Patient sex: F
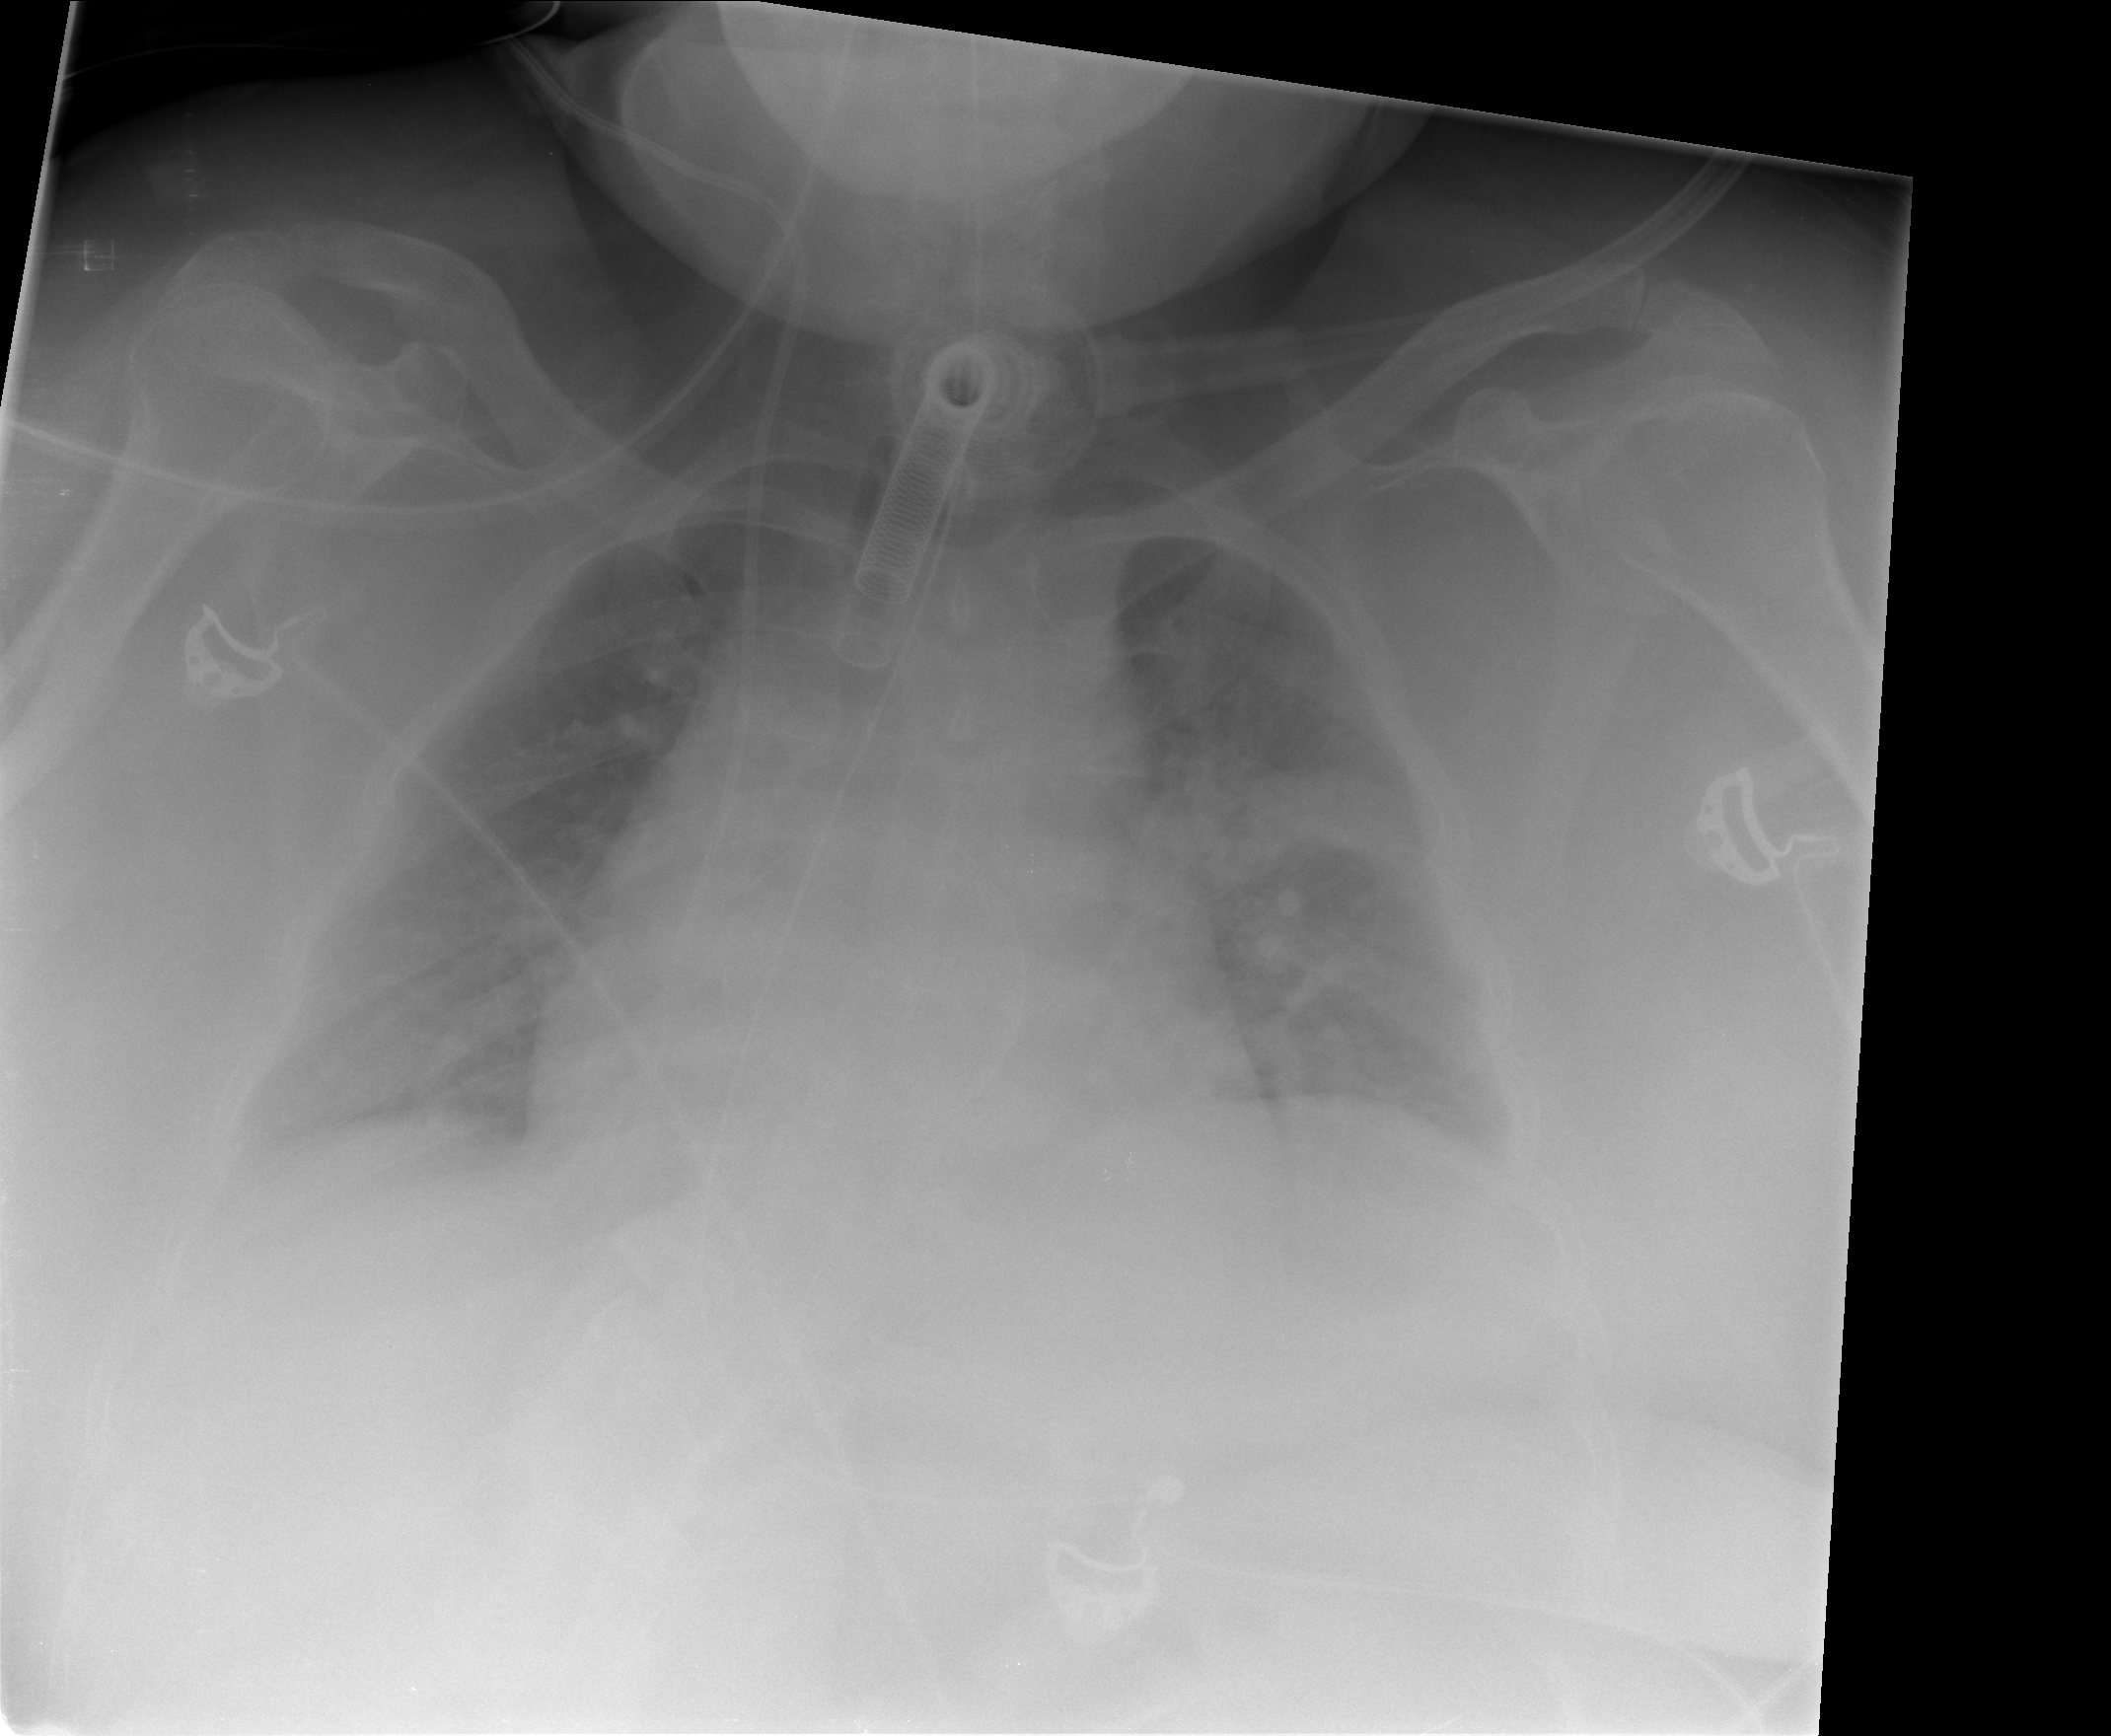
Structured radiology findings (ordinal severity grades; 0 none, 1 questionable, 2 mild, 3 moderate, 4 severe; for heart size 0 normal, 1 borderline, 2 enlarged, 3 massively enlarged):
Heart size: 2
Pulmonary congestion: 2
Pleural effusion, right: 0
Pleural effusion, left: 0
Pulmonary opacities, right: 1
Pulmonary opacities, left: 3
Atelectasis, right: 0
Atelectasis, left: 2